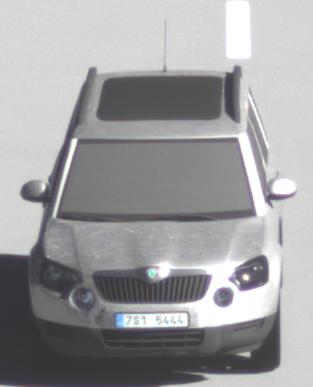
Make: Skoda
Model: Yeti 1.2 TSI
Detailed model: Yeti
Model produced from: 2009/11
Model produced until: 2011/10
Doors: 5
Color: white
Road condition: dry road
Daytime: morning or afternoon
Contrast: high contrast